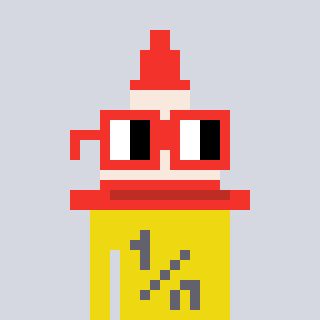
a pixel art character with square red glasses, a cone-shaped head and a yellow-colored body on a cool background